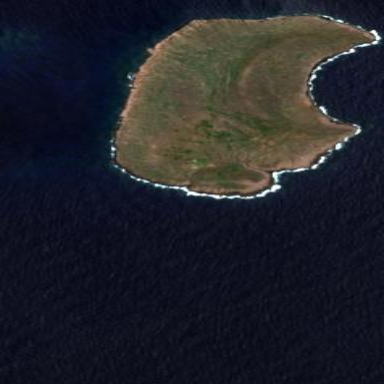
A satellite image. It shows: Island with natural coastline.